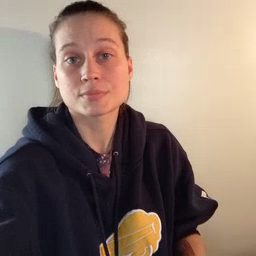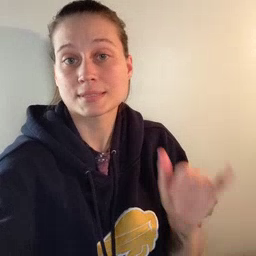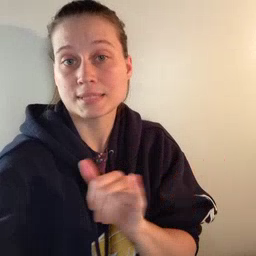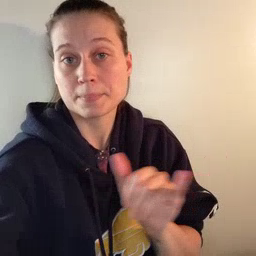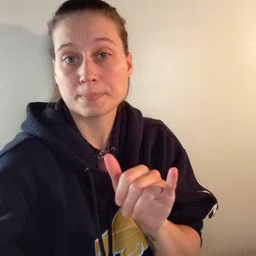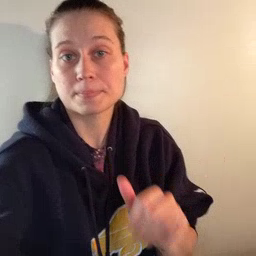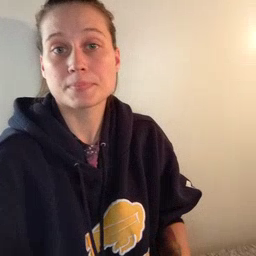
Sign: same